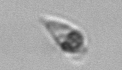
Label: Oxytoxum